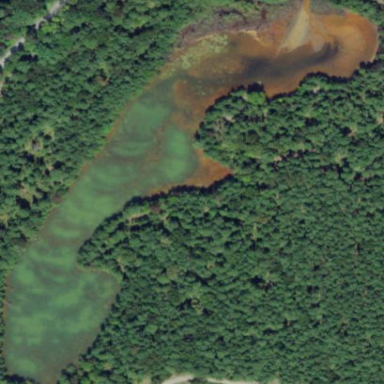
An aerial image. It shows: Pond with natural water.